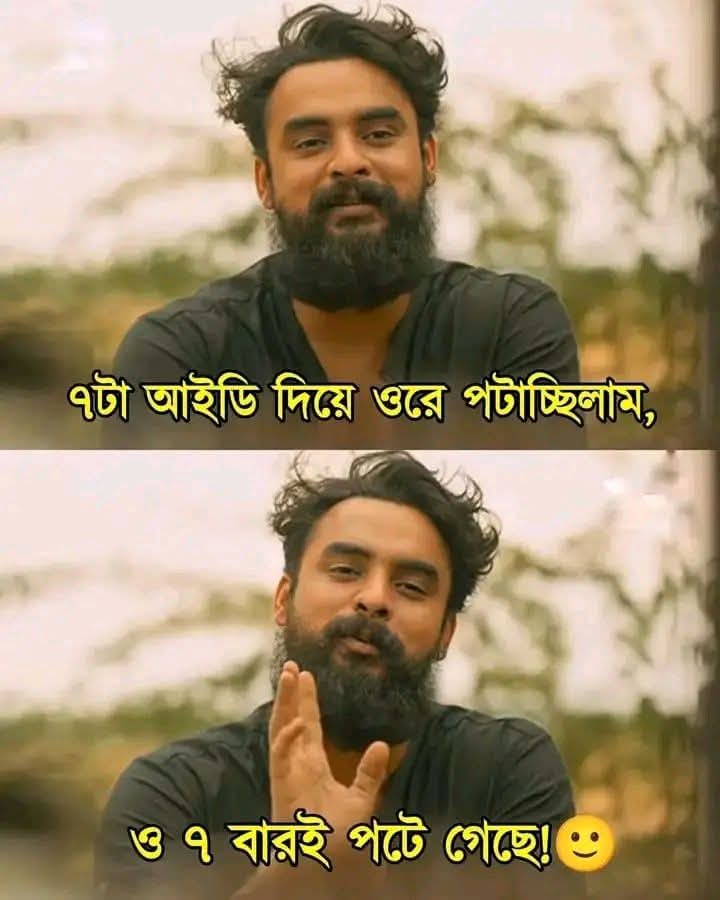
Text: ৭টা আইডি দিয়ে ওরে পটাচ্ছিলাম,
ও ৭ বারই পটে গেছে!
Label: Non Hate